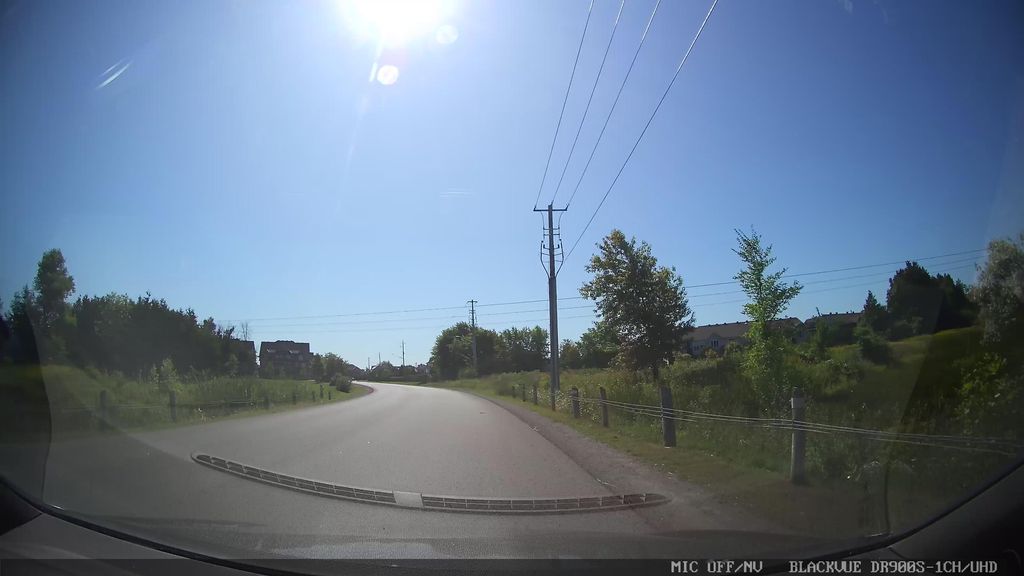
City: ottawa-gatineau